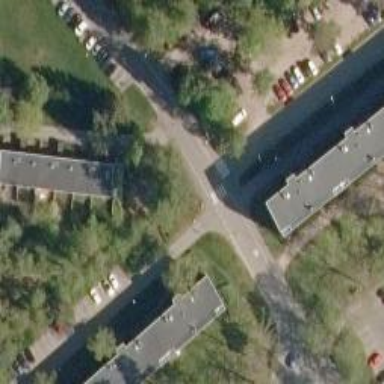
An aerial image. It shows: Asphalt road designated as living street.